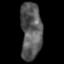
Tissue: skin
Cell type: Epithelial cells
Senescence score: 0.2733
Nuclear area (px): 1186
Mean DAPI intensity: 87.92